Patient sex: F
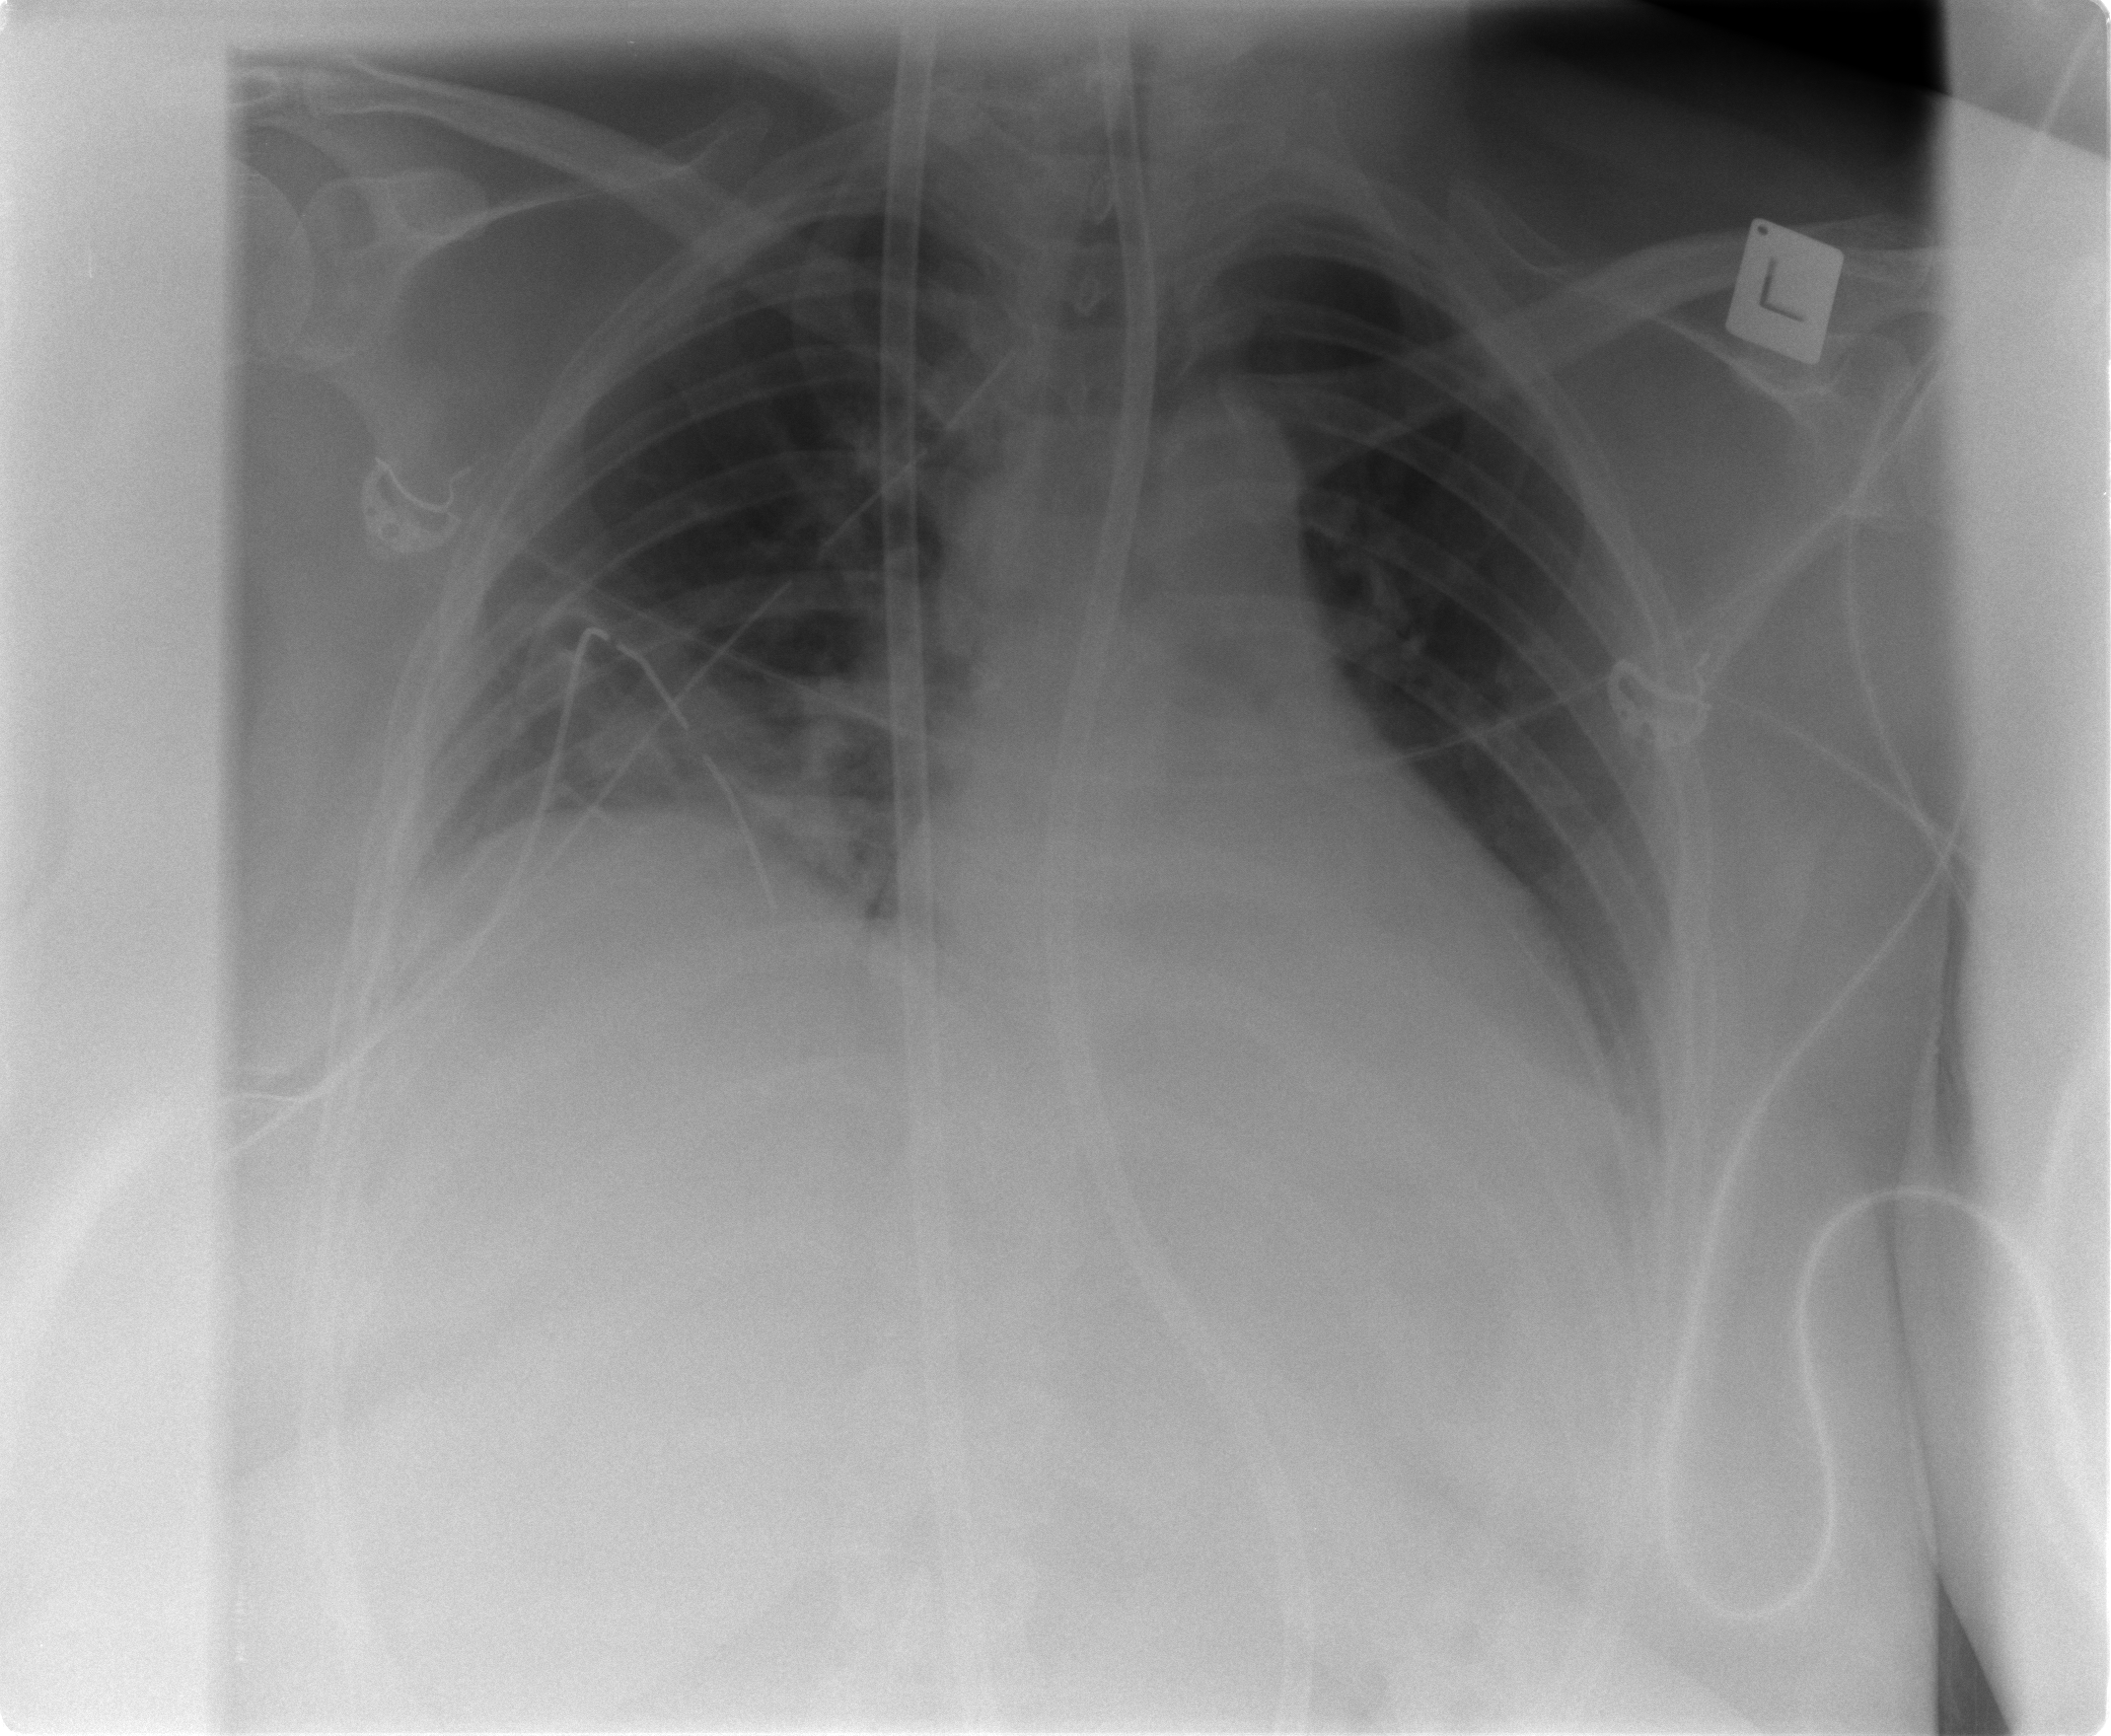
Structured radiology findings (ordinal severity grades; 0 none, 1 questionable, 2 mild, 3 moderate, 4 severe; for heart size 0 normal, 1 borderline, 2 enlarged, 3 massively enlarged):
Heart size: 0
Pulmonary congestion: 0
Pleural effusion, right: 0
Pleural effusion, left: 0
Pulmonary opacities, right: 0
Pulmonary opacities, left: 0
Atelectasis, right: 3
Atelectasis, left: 1